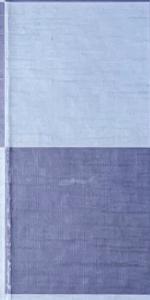
Label: Empty